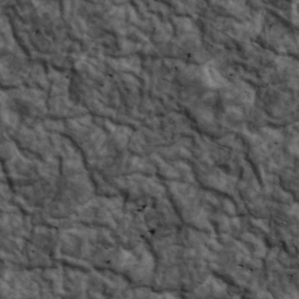
Label: non_frost